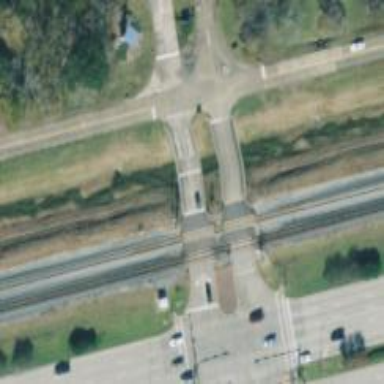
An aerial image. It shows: Level crossing with both lights and saltire in place.